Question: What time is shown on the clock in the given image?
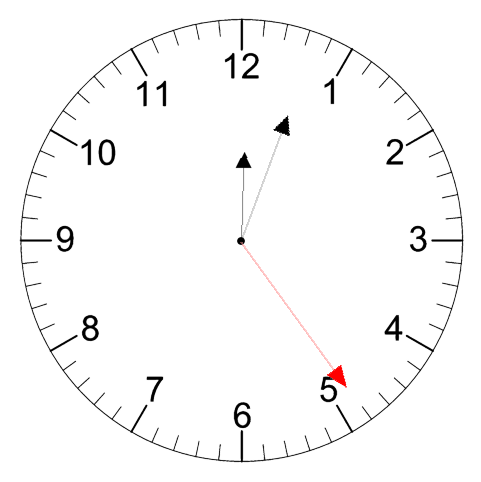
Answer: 12:03:24